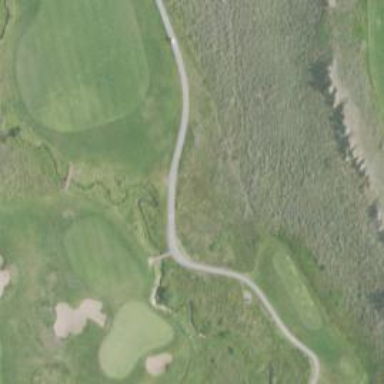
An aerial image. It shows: Pathway for golf carts.